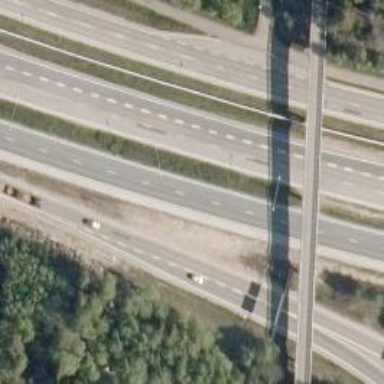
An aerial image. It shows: Asphalt motorway.